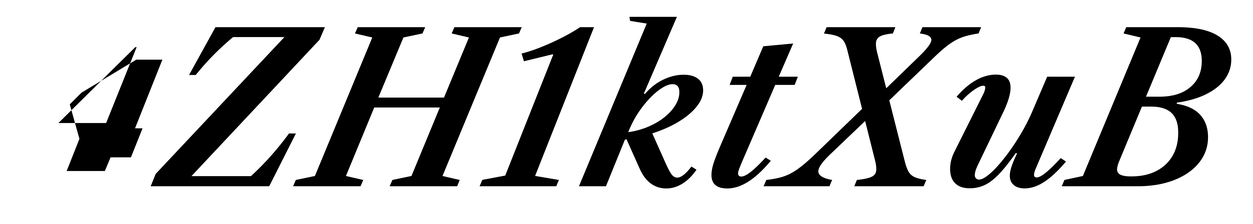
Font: LibreCaslonText-Italic_SemiBold_Italic